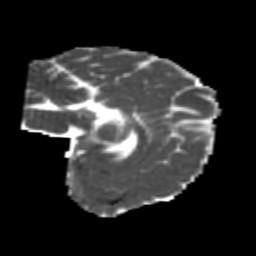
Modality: MD
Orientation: sagittal
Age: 22
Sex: female
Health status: healthy
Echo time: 0.074 s